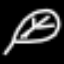
Label: leaf